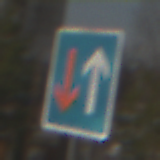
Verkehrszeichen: VorrangVorGegenverkehr
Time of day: MorningAfternoon
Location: Outdoor (Urban)
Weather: PartlyCloudy
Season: NotSpecified
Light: Natural